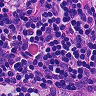
Metastatic tissue present: no